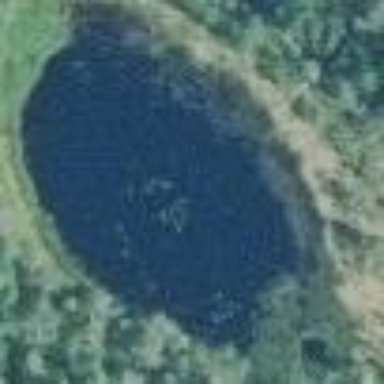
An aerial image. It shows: Pond surrounded by natural water.